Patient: sex M, age 47
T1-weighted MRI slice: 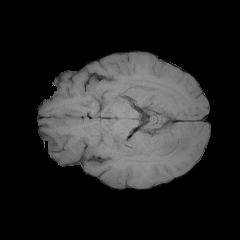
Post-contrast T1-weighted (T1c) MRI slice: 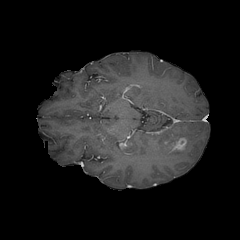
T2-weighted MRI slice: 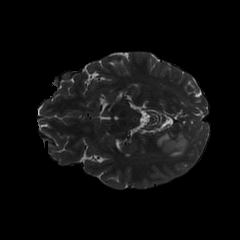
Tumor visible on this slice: yes
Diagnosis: Glioblastoma, IDH-wildtype
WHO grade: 4